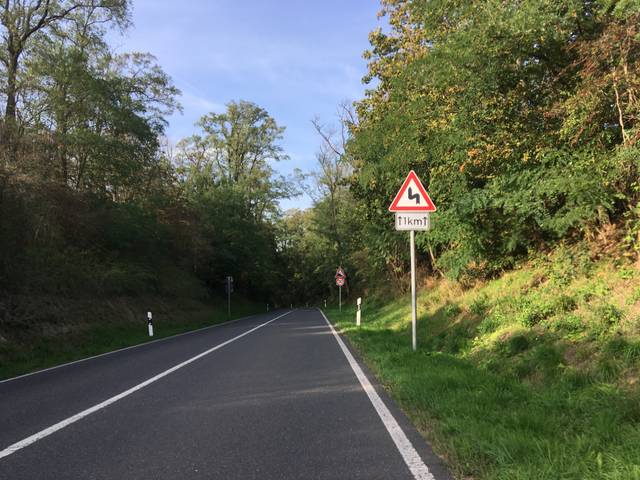
Region: Germany
Coordinates: 52.301, 14.556